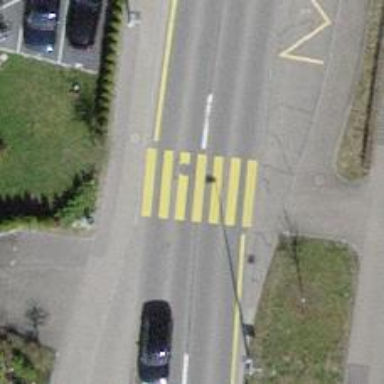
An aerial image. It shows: Pedestrian crossing with zebra markings on footway.